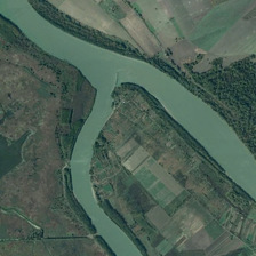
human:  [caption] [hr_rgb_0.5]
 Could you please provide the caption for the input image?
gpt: Many green trees have branches on both sides of the river.

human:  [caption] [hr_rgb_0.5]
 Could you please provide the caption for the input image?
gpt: There is a green tree on both sides of the river.

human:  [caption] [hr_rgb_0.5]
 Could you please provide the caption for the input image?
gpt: There are many green trees on both sides of the river with branches.

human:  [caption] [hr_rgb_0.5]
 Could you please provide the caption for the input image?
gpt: Many green trees are on both sides of the river with branches.

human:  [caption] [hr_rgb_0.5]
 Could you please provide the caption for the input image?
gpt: Many green trees have branches on both sides of a river.